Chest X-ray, AP view. Patient: 46 years old, sex F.
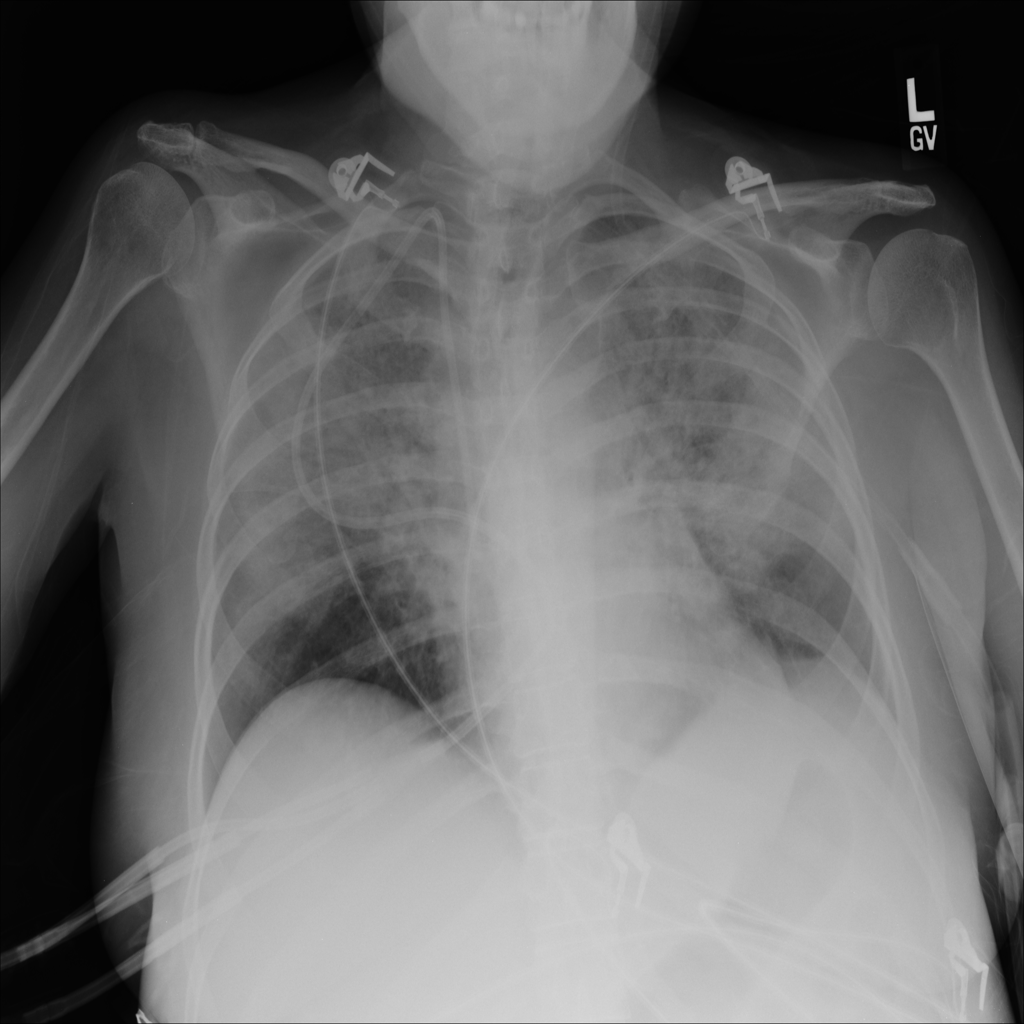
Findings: Edema, Infiltration